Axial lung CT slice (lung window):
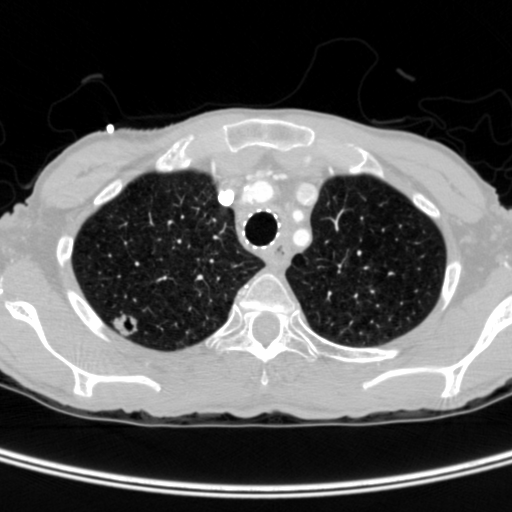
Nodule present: yes
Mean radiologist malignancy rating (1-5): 4.667